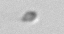
Label: nanoplankton_mix